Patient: sex M, age 35
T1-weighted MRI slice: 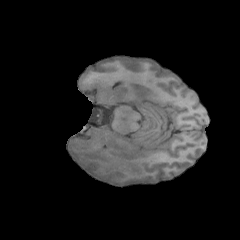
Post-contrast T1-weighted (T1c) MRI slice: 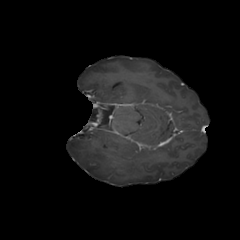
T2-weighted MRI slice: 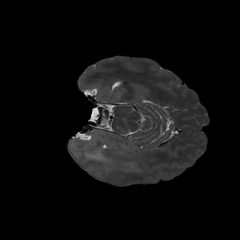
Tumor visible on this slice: yes
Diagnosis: Astrocytoma, IDH-wildtype
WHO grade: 2